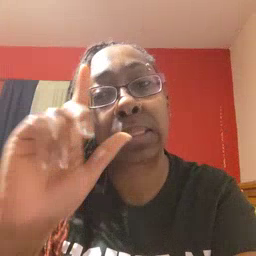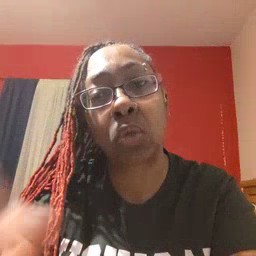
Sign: later